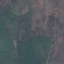
Land use / land cover class: HerbaceousVegetation